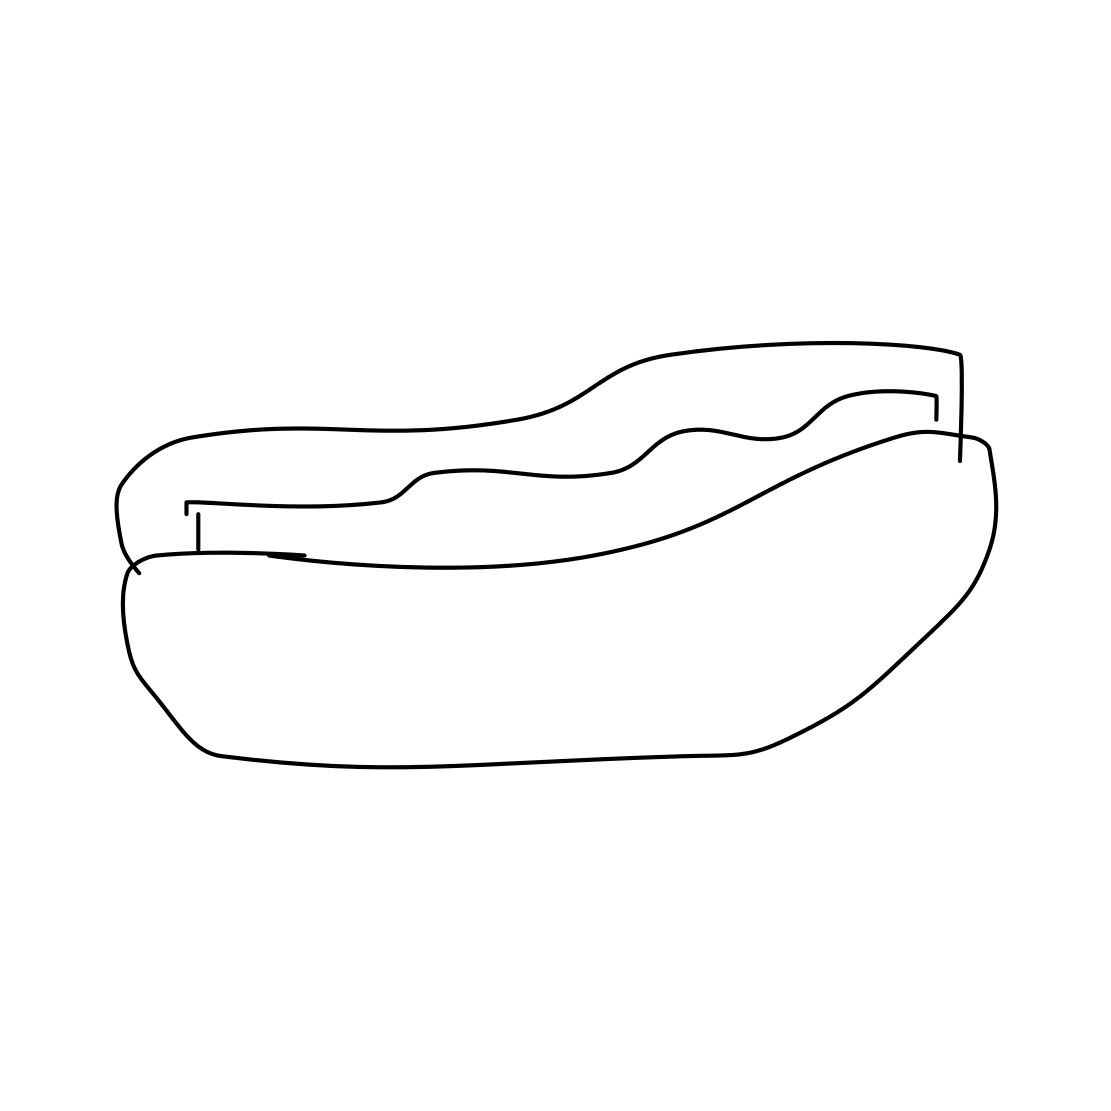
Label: hot-dog